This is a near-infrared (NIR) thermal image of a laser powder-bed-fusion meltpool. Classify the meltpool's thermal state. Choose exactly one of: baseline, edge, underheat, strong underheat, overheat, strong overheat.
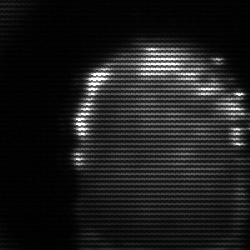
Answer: baseline